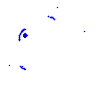
Particle: kaon